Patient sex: M
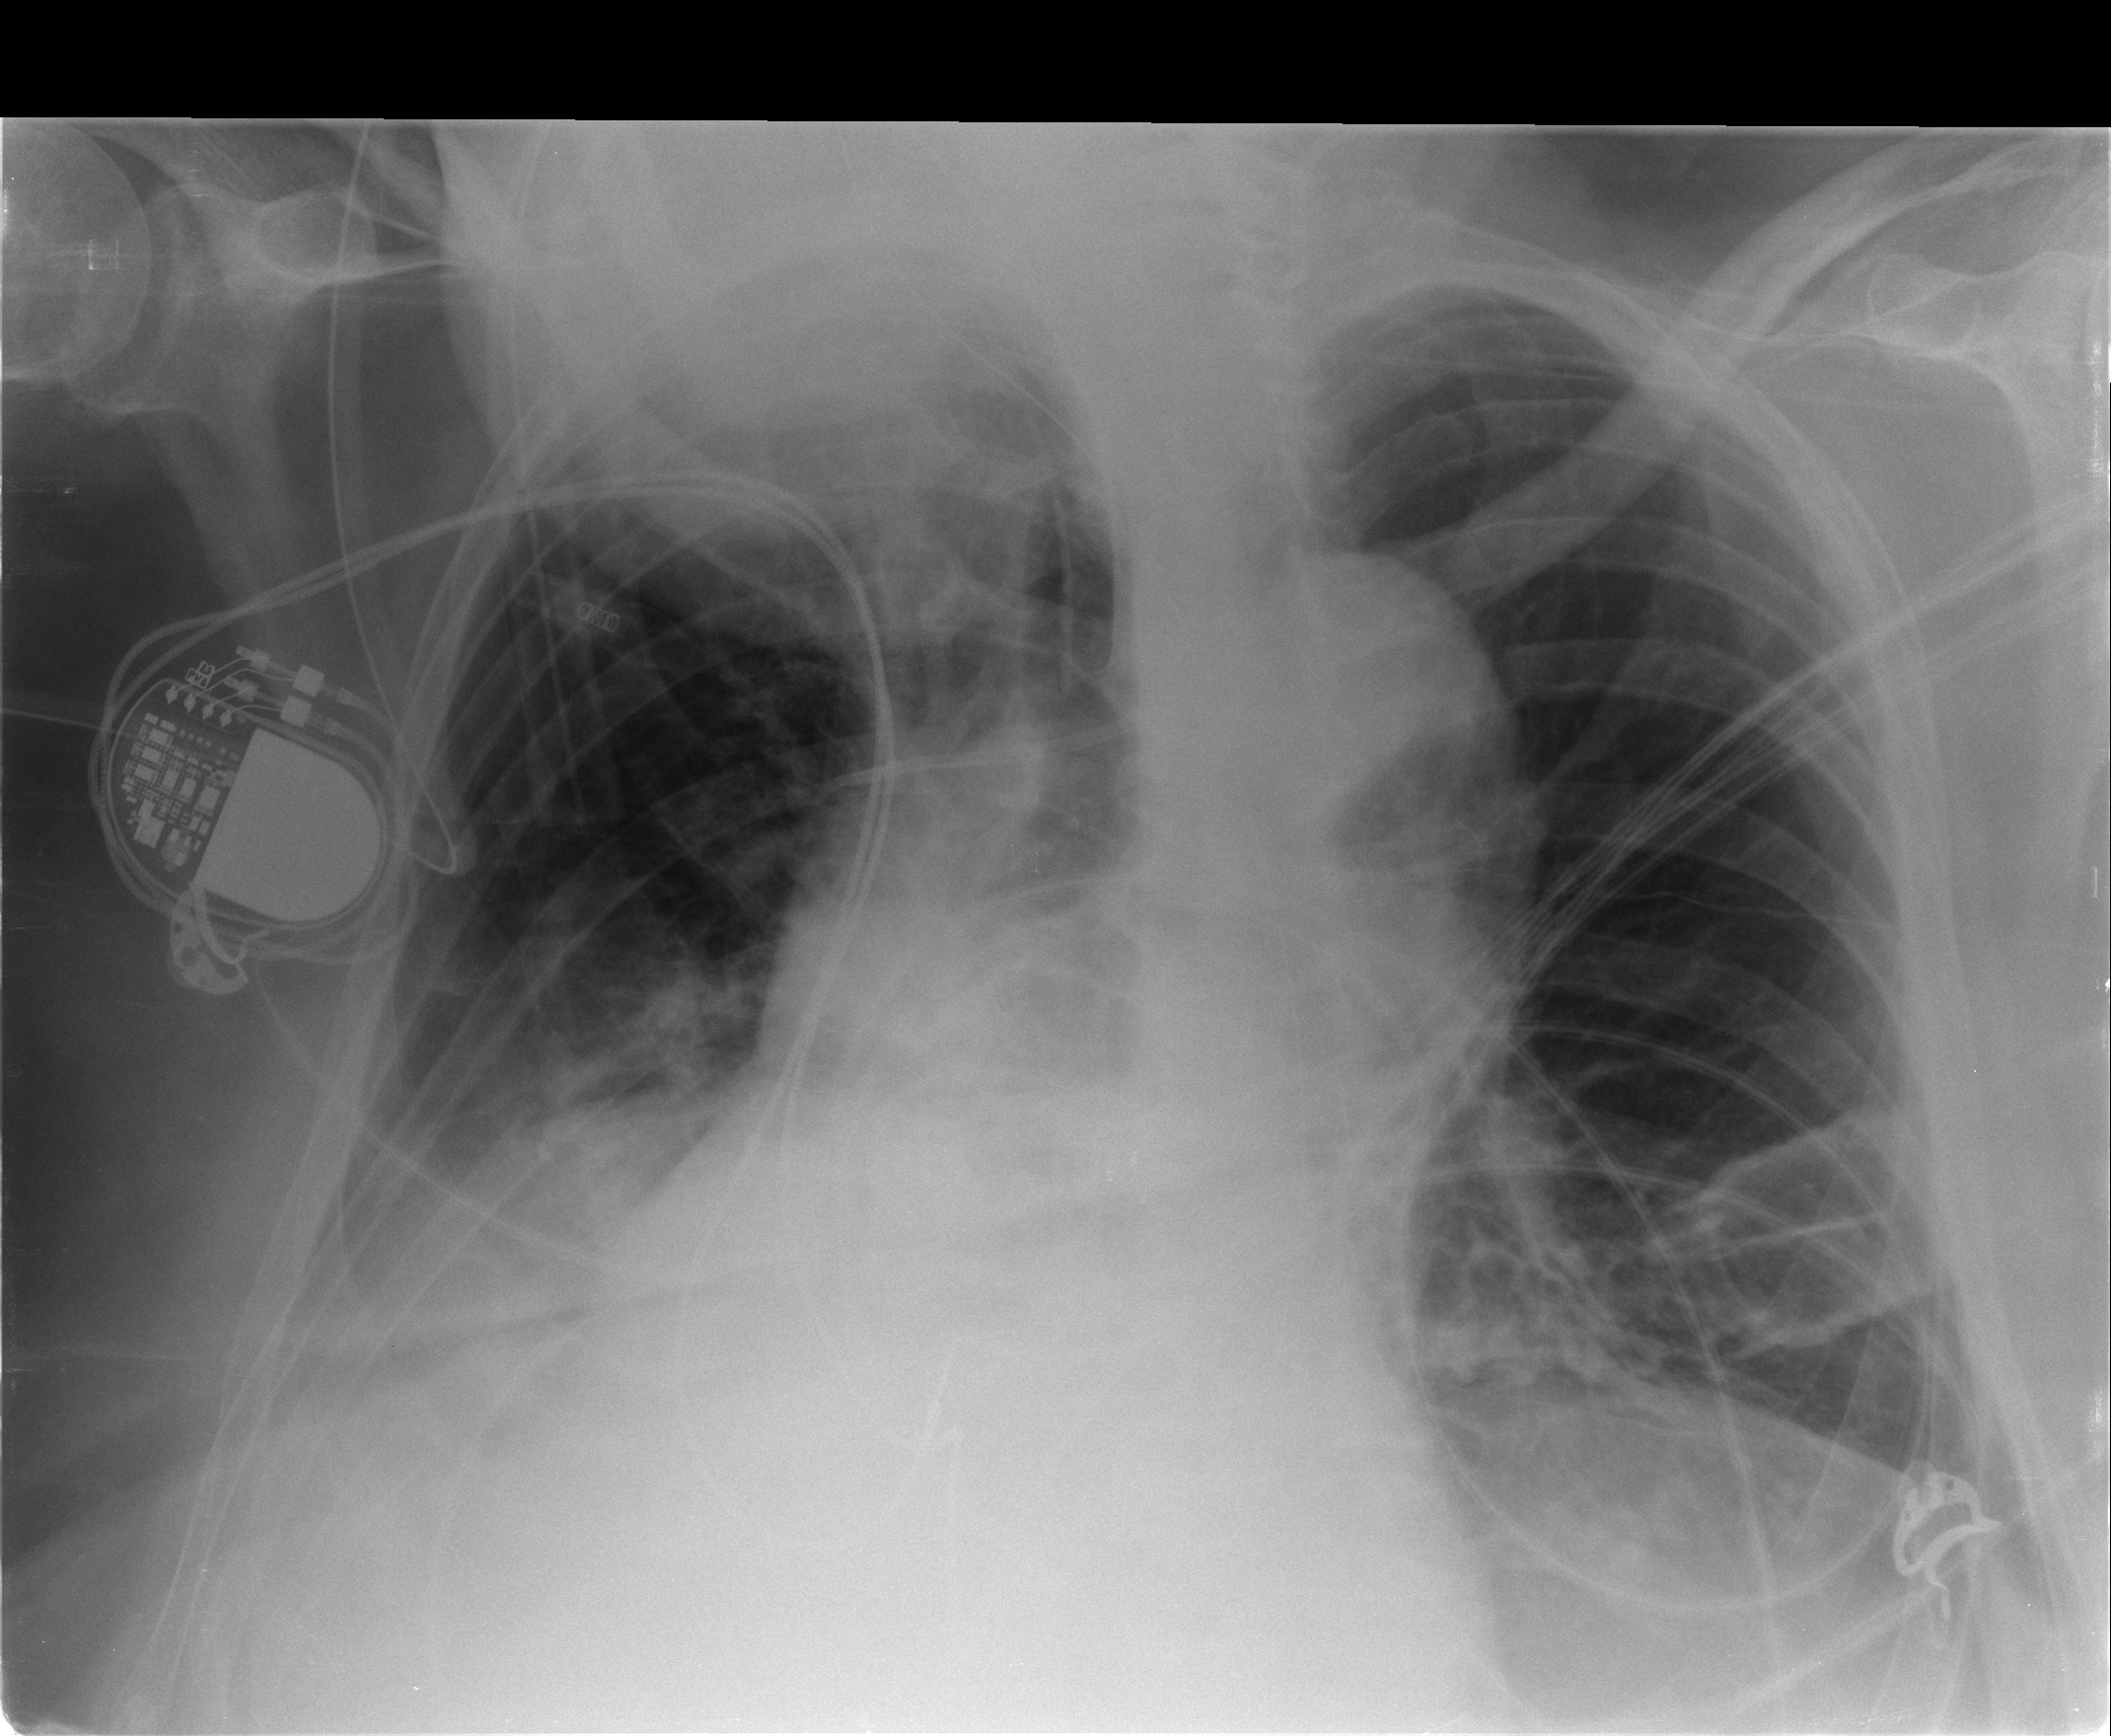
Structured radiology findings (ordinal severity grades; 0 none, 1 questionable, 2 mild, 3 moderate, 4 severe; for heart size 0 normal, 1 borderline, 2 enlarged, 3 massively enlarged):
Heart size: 1
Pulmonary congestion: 2
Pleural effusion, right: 1
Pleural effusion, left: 1
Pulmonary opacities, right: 2
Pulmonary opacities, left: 2
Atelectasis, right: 2
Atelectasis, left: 2